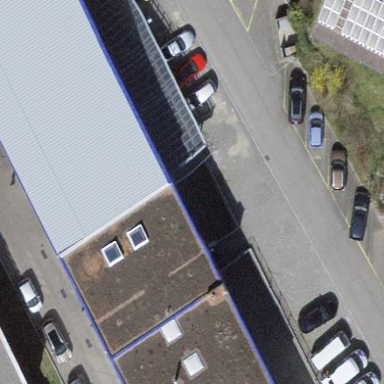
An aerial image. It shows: Manufacturing building.